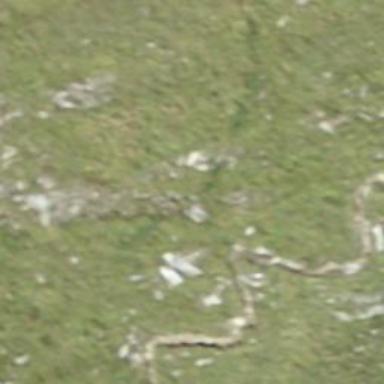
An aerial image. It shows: Path.